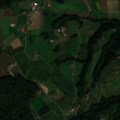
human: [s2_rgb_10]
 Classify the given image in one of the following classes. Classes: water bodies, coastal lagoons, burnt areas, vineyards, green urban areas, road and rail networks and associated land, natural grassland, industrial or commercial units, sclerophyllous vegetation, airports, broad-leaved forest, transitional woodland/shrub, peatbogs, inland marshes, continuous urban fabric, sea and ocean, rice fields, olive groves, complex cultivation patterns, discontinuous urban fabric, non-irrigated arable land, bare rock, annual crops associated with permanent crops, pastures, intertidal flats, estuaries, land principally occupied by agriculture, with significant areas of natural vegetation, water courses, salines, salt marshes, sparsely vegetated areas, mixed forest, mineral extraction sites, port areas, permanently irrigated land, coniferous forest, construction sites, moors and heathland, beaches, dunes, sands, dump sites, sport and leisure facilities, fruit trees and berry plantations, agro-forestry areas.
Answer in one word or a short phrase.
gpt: non-irrigated arable land, complex cultivation patterns, land principally occupied by agriculture, with significant areas of natural vegetation, broad-leaved forest